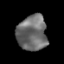
Tissue: lung
Cell type: Endothelial cells
Senescence score: 0.2333
Nuclear area (px): 1035
Mean DAPI intensity: 108.575